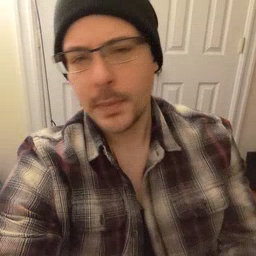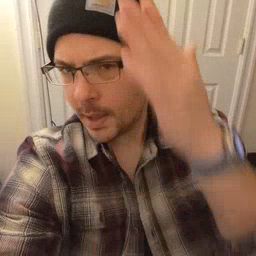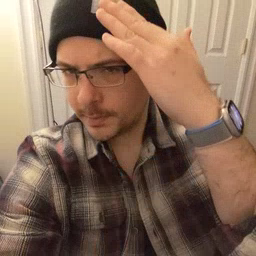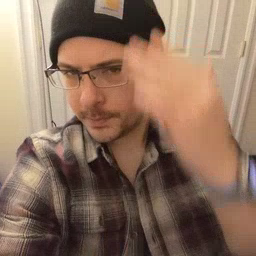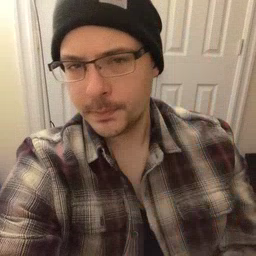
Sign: hat